Interaction volume radius: 5 \u00c5
Interaction volume height: 25 \u00c5
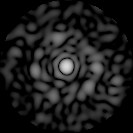
Disorder parameter: 0.8357